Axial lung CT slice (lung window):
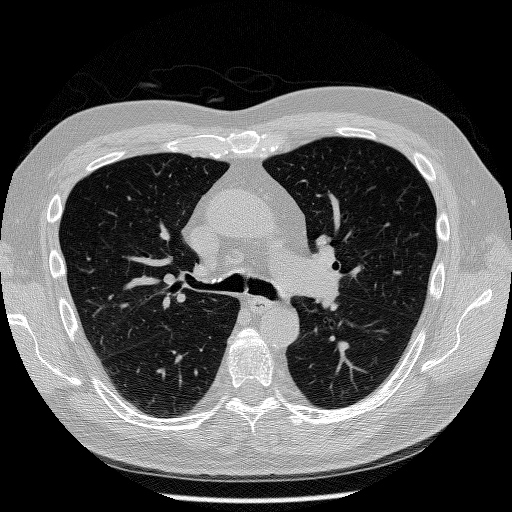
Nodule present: no